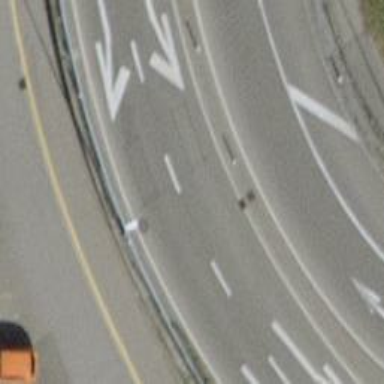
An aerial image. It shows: Asphalt motorway link.